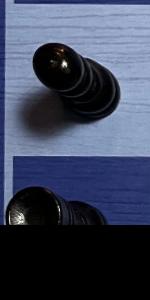
Label: Rook_Black